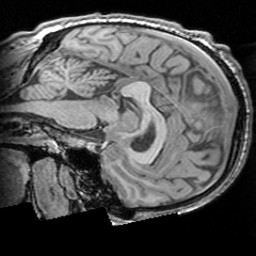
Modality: T1w
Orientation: sagittal
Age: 24
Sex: male
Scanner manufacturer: siemens
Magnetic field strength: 3 T
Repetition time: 1.63 s
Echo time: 0.00311 s